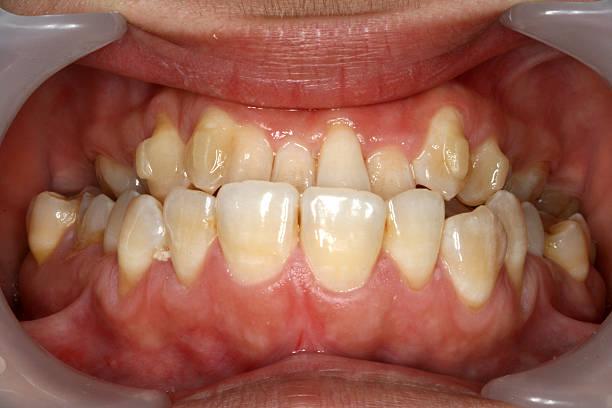
Condition: Gingivitis